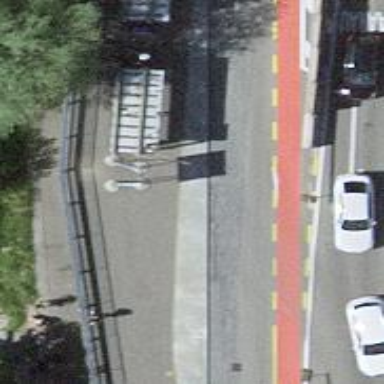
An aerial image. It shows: Bus stop with sheltered platform for public transport.